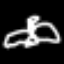
Label: angel